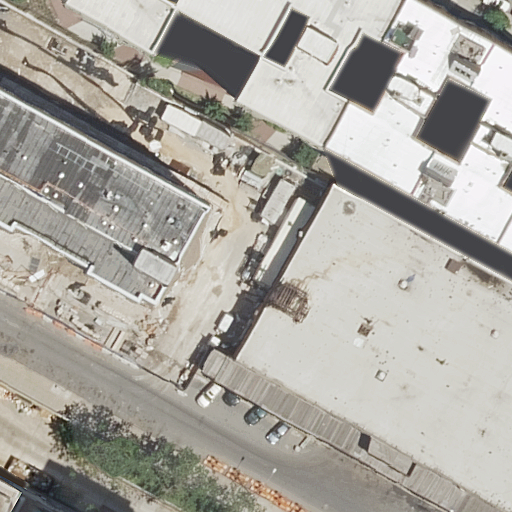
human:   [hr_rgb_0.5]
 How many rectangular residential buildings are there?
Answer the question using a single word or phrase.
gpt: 4

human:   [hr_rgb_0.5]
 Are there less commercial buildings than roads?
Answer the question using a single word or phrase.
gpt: yes

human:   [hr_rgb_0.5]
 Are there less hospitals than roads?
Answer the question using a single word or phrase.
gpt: yes

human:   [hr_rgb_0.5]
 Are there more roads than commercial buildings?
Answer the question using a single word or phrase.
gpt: yes

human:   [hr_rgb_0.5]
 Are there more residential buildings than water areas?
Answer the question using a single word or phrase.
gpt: yes

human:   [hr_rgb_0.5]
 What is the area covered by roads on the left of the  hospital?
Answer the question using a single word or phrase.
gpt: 0m2

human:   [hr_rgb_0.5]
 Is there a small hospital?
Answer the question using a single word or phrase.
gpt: no

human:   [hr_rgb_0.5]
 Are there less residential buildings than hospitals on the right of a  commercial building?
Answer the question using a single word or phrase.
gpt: no

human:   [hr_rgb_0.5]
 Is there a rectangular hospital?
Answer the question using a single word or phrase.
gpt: yes

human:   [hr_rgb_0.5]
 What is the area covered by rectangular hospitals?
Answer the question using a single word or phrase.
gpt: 10631m2

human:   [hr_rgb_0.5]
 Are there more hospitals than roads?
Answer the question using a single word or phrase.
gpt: no

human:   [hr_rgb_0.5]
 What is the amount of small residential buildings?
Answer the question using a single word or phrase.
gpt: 0

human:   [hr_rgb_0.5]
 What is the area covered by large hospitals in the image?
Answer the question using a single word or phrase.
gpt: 10631m2

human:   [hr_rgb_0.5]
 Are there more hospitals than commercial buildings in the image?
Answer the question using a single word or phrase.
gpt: yes

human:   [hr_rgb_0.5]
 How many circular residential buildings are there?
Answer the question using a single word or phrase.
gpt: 0

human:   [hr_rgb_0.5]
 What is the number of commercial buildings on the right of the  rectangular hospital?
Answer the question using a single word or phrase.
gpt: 0

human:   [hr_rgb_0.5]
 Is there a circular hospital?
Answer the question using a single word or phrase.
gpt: no

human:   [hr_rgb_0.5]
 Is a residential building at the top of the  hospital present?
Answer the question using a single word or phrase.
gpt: yes

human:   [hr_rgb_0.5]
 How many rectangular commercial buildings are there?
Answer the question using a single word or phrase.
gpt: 0

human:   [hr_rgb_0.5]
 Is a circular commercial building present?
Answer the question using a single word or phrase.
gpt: no

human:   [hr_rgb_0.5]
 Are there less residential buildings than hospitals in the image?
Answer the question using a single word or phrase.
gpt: no

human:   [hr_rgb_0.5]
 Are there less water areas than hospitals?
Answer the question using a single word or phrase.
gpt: yes

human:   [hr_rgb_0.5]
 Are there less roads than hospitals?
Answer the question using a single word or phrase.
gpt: no

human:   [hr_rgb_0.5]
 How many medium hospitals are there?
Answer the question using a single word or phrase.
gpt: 0

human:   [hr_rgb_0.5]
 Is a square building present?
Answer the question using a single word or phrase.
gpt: no

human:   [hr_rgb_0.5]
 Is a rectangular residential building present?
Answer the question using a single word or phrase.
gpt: yes

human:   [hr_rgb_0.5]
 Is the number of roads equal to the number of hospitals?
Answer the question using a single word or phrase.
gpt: no

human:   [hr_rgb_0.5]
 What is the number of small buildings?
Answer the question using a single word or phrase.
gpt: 0

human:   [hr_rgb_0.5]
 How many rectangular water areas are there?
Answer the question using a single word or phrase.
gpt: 0

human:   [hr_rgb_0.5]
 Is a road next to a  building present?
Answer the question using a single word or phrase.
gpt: yes

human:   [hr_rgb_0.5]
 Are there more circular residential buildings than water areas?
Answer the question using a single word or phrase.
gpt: no

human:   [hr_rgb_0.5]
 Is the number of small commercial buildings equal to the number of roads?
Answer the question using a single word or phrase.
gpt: no

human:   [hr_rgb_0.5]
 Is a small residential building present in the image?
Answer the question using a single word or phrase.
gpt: no

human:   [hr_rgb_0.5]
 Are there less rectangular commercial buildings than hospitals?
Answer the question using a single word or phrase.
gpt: yes

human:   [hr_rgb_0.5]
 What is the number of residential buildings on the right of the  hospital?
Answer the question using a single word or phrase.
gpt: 5

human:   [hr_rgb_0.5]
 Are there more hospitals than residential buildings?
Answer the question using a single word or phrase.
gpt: no